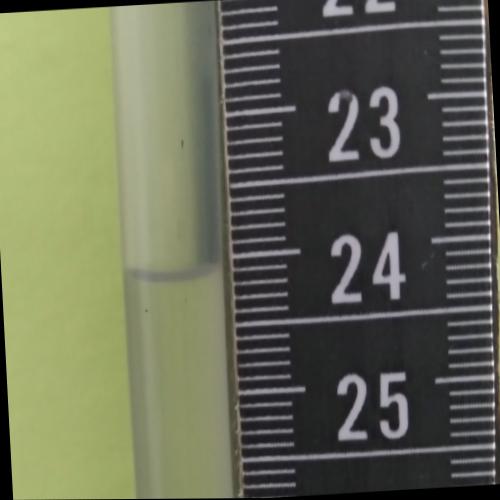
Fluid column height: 24.1 cm